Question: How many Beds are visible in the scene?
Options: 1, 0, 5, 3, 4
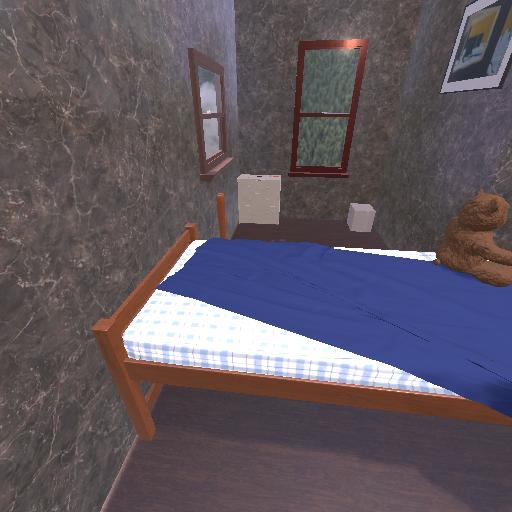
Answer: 1